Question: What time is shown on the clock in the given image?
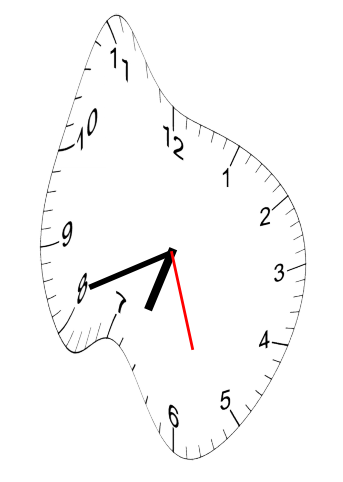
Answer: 06:41:27